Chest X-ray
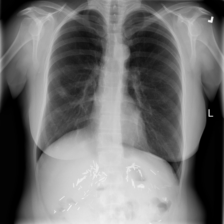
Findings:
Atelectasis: negative
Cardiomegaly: negative
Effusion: negative
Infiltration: negative
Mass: negative
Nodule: positive
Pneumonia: negative
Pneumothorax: negative
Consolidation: negative
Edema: negative
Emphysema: negative
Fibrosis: negative
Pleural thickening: negative
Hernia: negative